Interaction volume radius: 5 \u00c5
Interaction volume height: 10 \u00c5
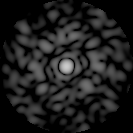
Disorder parameter: 0.8057